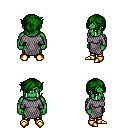
a pixel art fantasy rpg character, male body template, orc, green skin, chain mail, gold greaves, green pixie cut hairstyle, gold boots, four views (front, back, left, right), 2x2 character sprite sheet, small pixel art, hard edges, no anti-aliasing